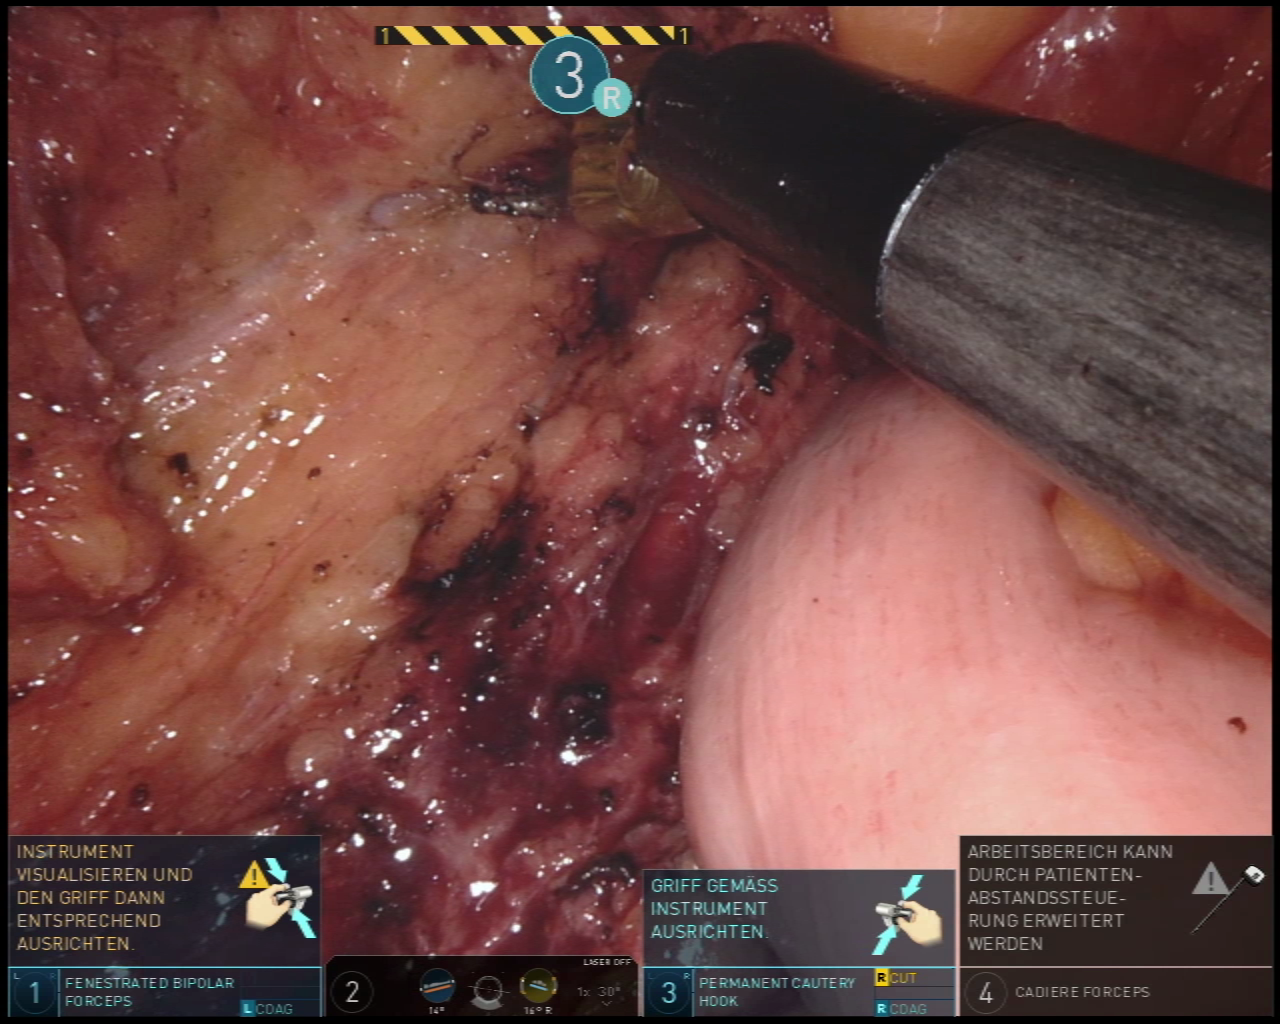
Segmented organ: small_intestine
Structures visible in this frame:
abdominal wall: no
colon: no
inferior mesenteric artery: no
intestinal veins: no
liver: no
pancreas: no
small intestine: yes
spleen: no
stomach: no
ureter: no
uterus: no
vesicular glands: no